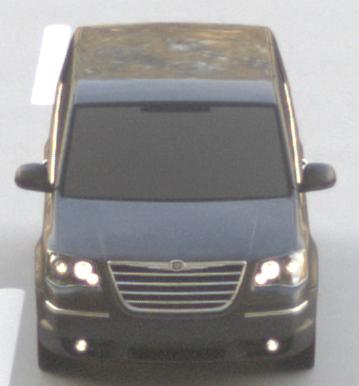
Make: Chrysler
Model: Grand Voyager 3.8
Detailed model: Grand Voyager
Model produced from: 2008/03
Model produced until: 2010/12
Doors: 5
Color: gray
Road condition: dry road
Daytime: morning or afternoon
Contrast: medium contrast